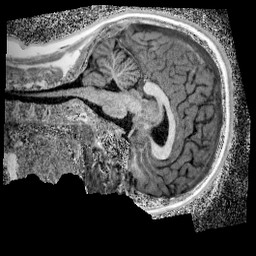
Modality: UNIT1_denoised
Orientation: sagittal
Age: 13
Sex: male
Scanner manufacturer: siemens
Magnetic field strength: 3 T
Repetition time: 4 s
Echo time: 0.00299 s